Aerial crown-view tile of a tropical tree (Barro Colorado Island, Panama), acquired 20241014:
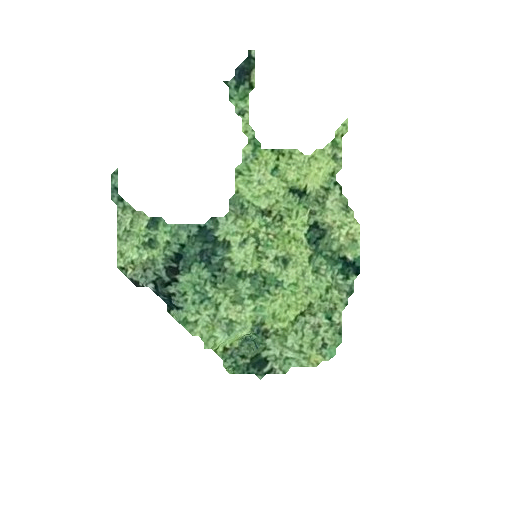
Species: Quararibea stenophylla
GBIF accepted scientific name: Quararibea stenophylla
Crown area: 58.818 m²